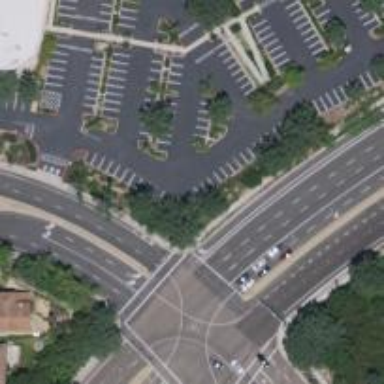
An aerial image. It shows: Secondary road with asphalt surface and separate sidewalk.